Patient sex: M
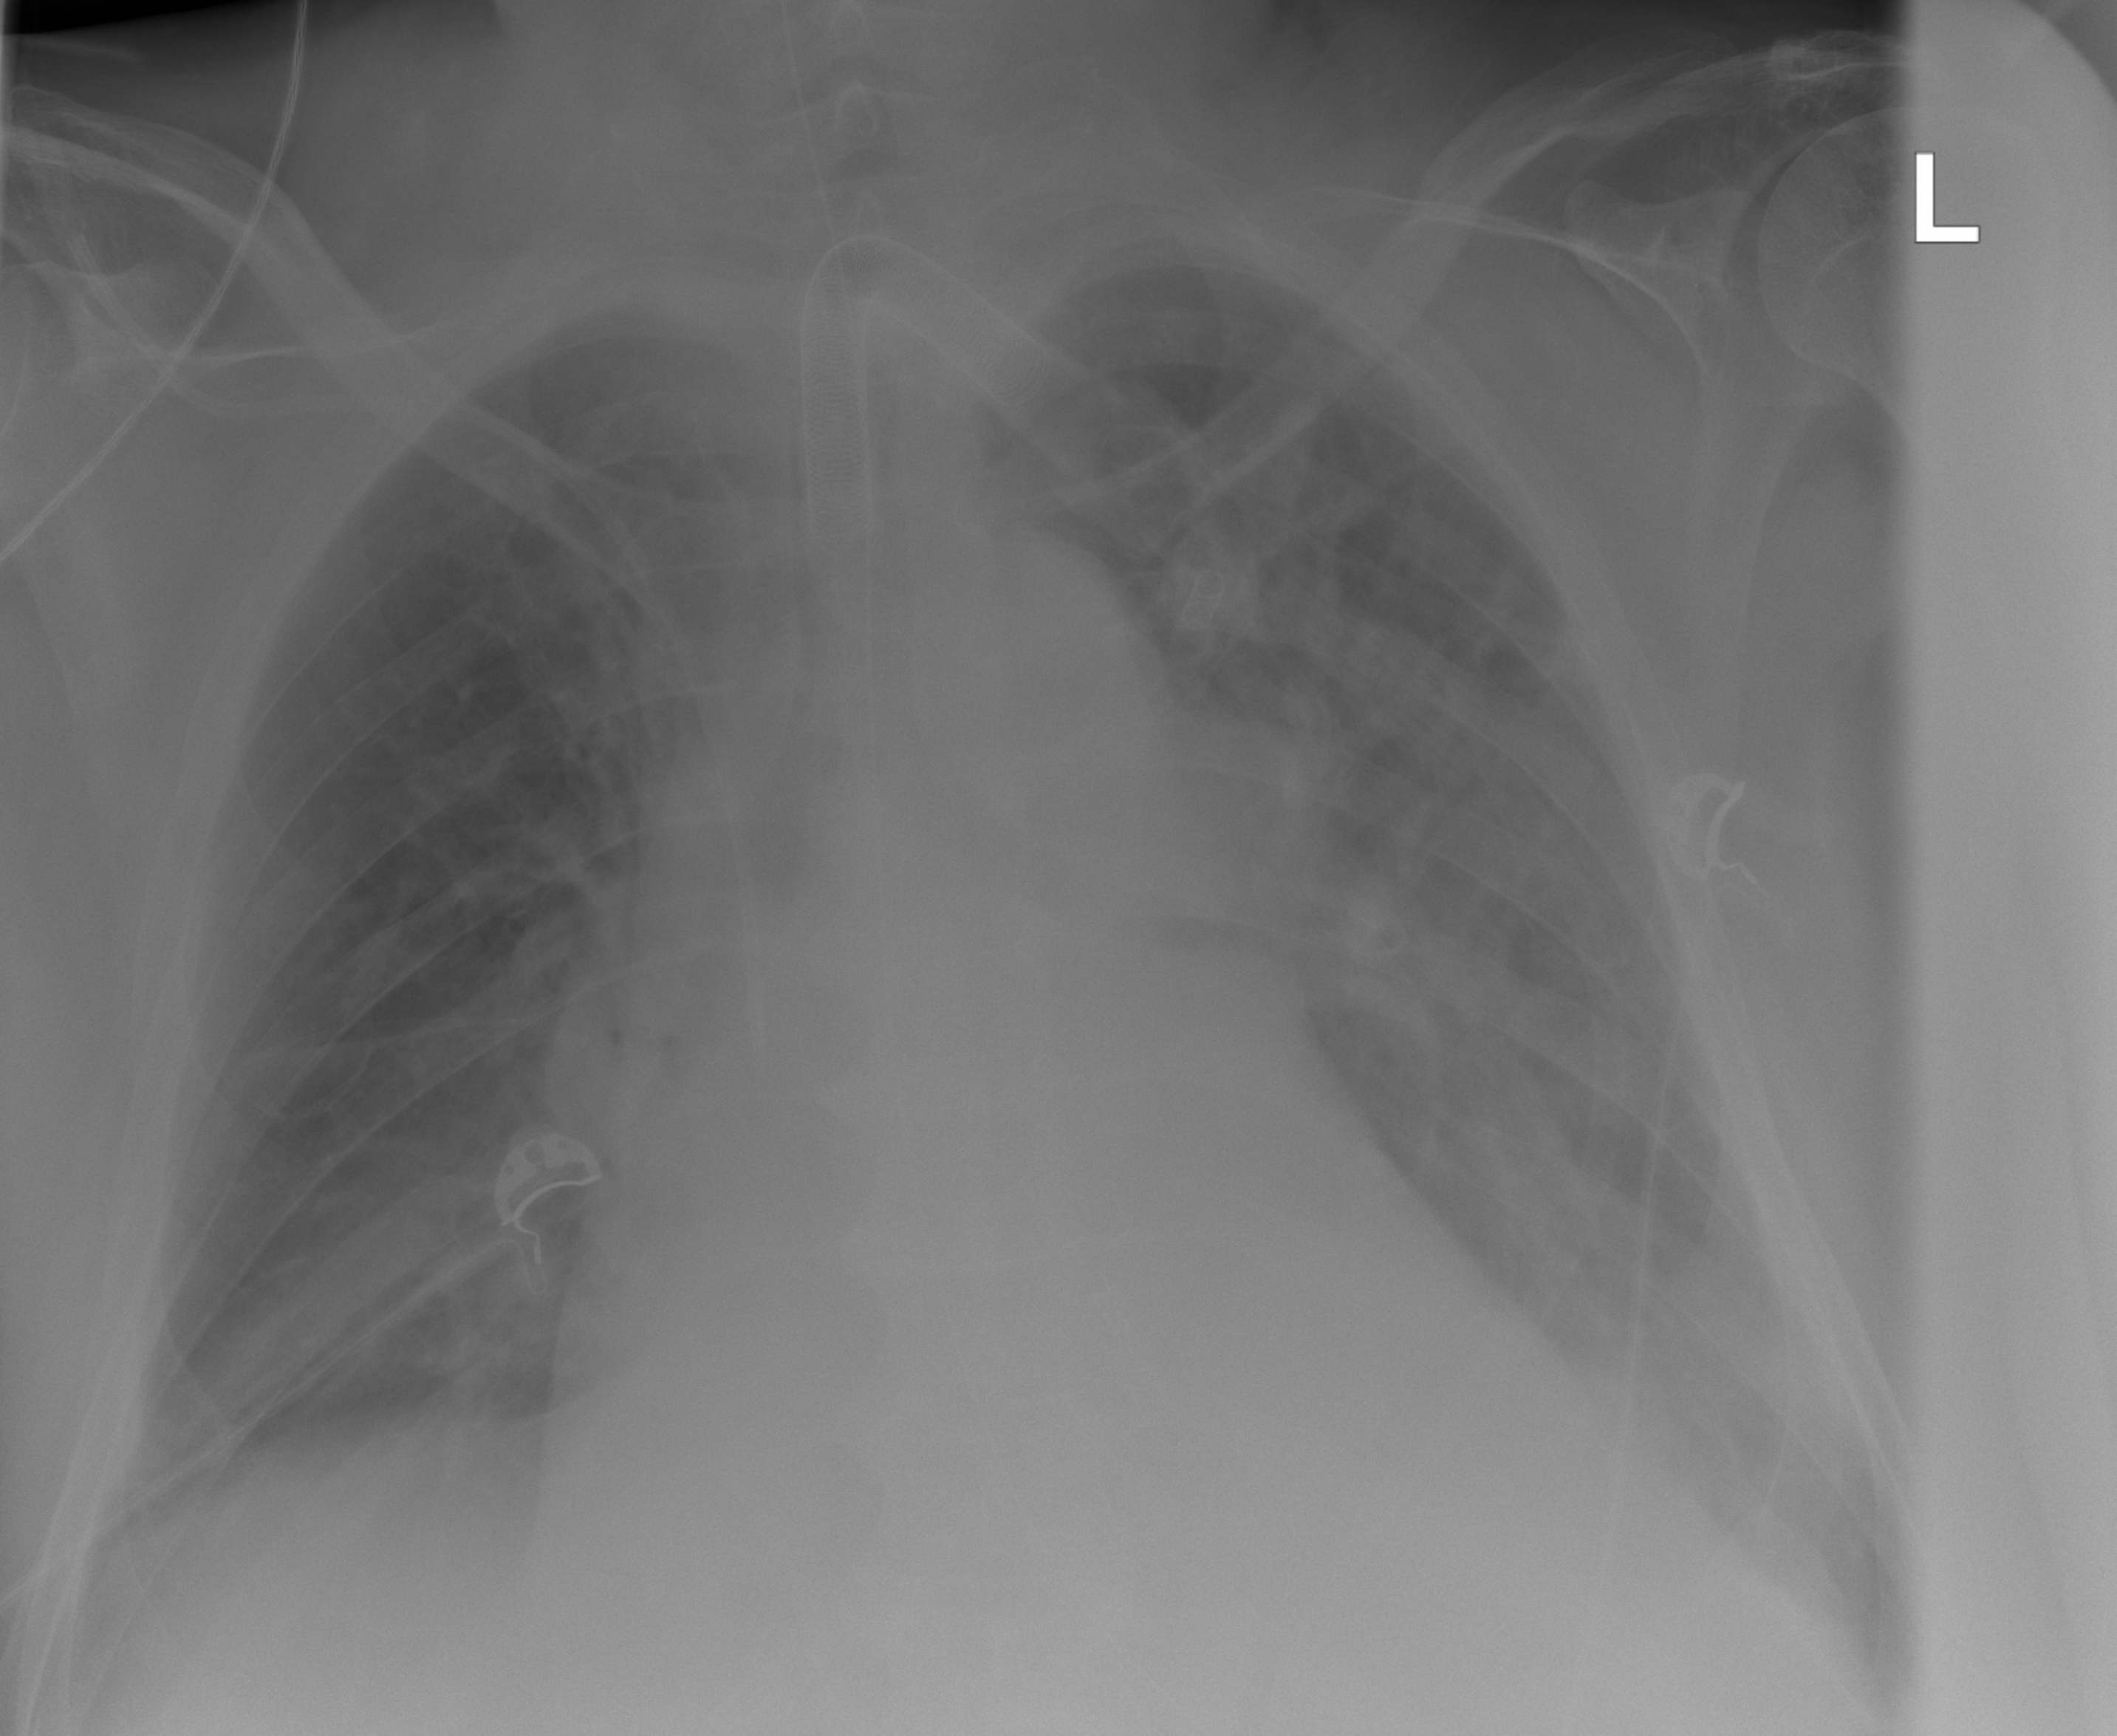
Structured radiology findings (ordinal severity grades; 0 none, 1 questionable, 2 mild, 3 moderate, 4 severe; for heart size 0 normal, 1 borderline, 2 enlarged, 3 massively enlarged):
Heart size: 2
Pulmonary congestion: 3
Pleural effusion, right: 2
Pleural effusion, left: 2
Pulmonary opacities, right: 2
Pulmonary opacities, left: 3
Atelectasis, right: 1
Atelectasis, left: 2